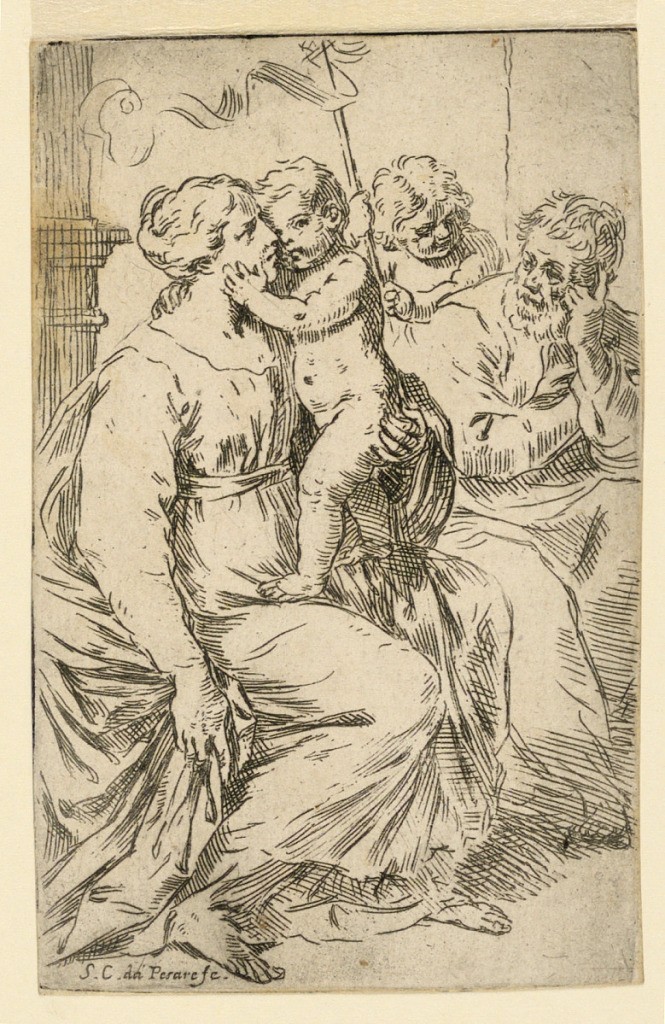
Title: The Holy Family with Saint John
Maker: Simone Cantarini, Italian, 1612 - 1648
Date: ca. 1640
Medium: Etching on paper
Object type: Print
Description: The Virgin is seated at the left, in right profile, near a pier, with the Christ Child standing on her lap. St. Joseph sits at the right, and between them, the child, St. John.